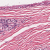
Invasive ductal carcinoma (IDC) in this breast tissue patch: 0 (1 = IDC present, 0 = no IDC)